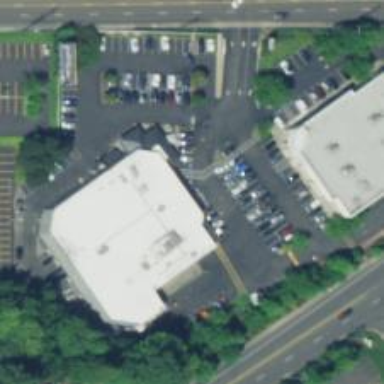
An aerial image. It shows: Parking space.